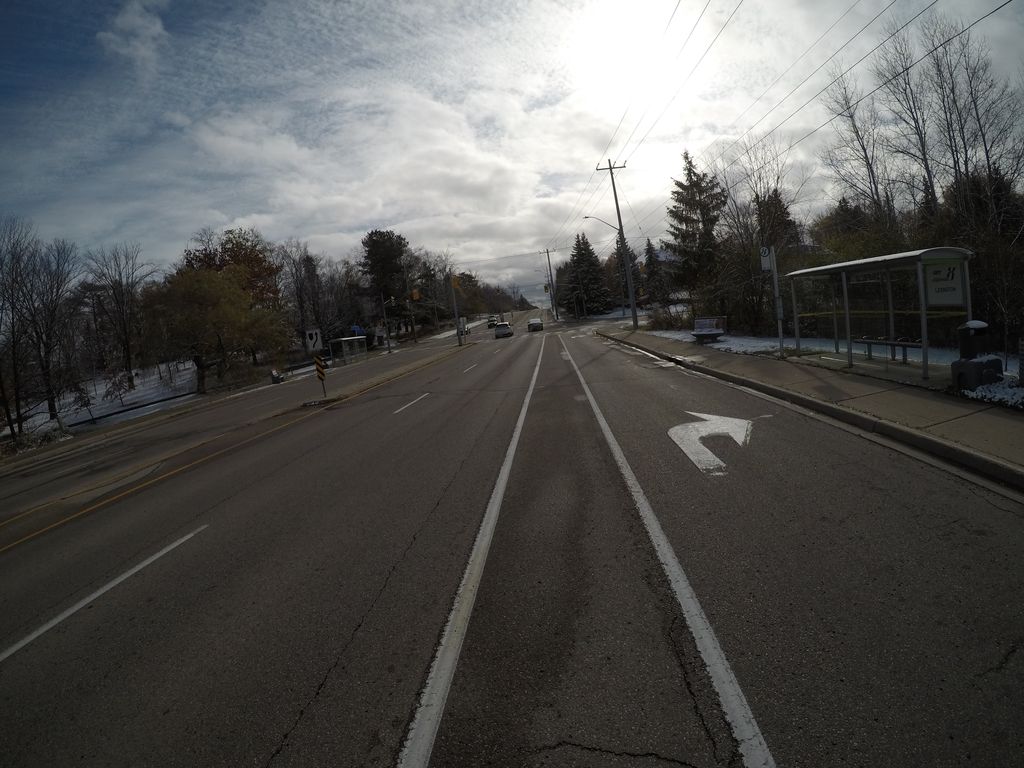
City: kitchener-waterloo